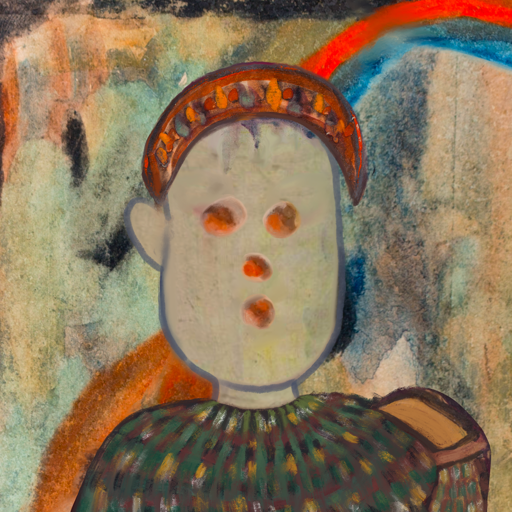
Background: Childish, Head And Neck Front: Hill_Girl, Face Front: Rupkatha, Bust: After_Raid, Hair Front: Blank, Head Accessory: Hypocrite, Second Necklace: Blank, Necklace: Blank, Baby: Blank